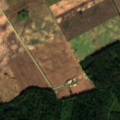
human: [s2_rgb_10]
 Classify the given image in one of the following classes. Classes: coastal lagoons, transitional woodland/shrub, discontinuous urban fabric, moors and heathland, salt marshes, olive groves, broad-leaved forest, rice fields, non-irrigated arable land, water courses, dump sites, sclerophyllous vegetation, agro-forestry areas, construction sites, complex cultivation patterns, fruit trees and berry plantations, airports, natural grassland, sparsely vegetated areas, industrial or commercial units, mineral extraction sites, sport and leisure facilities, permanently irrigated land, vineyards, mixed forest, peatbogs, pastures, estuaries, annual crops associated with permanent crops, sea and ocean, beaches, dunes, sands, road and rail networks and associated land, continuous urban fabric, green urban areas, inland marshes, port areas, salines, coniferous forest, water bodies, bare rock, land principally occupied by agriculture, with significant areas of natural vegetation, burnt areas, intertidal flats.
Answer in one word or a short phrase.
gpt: non-irrigated arable land, broad-leaved forest, mixed forest, transitional woodland/shrub